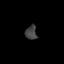
Tissue: lung
Cell type: Endothelial cells
Senescence score: 0.6241
Nuclear area (px): 161
Mean DAPI intensity: 64.472